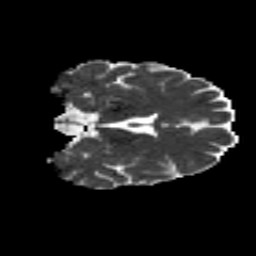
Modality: MD
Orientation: coronal
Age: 29
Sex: female
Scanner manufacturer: siemens
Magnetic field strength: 3 T
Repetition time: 8.8 s
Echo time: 0.085 s